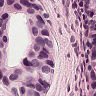
Metastatic tissue present: yes